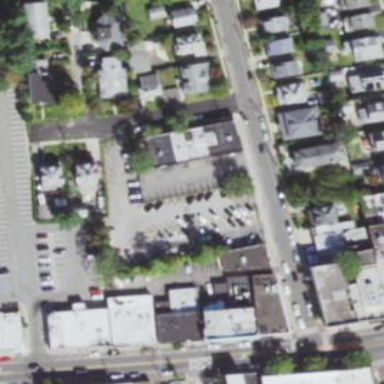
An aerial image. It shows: Retail area.